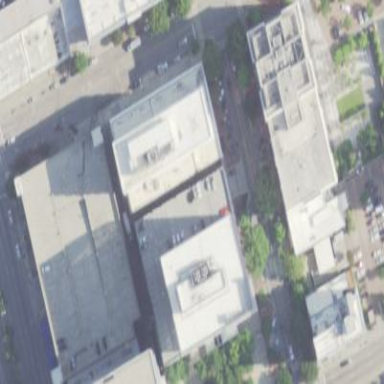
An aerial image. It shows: Multi-storey paved parking lot located within building.